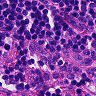
Metastatic tissue present: no